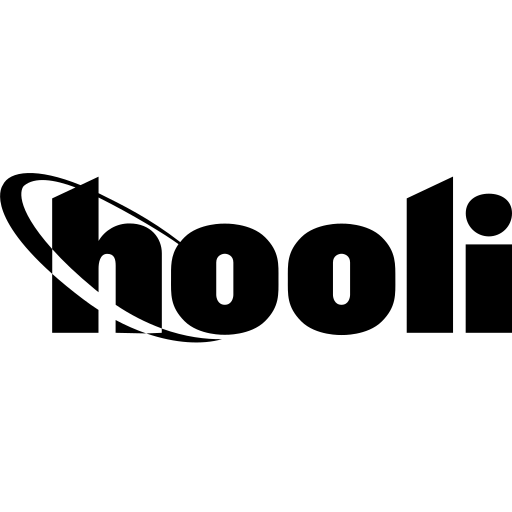
Tags: icon, FontAwesome, fa-icon, brand, hooli